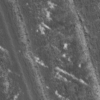
Label: not_dusty